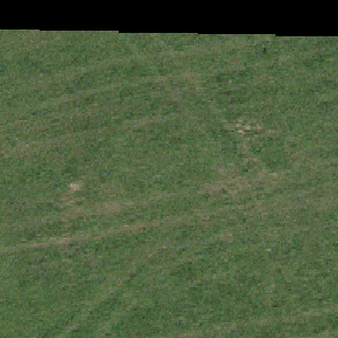
Label: other